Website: crate-barrel
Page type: payment
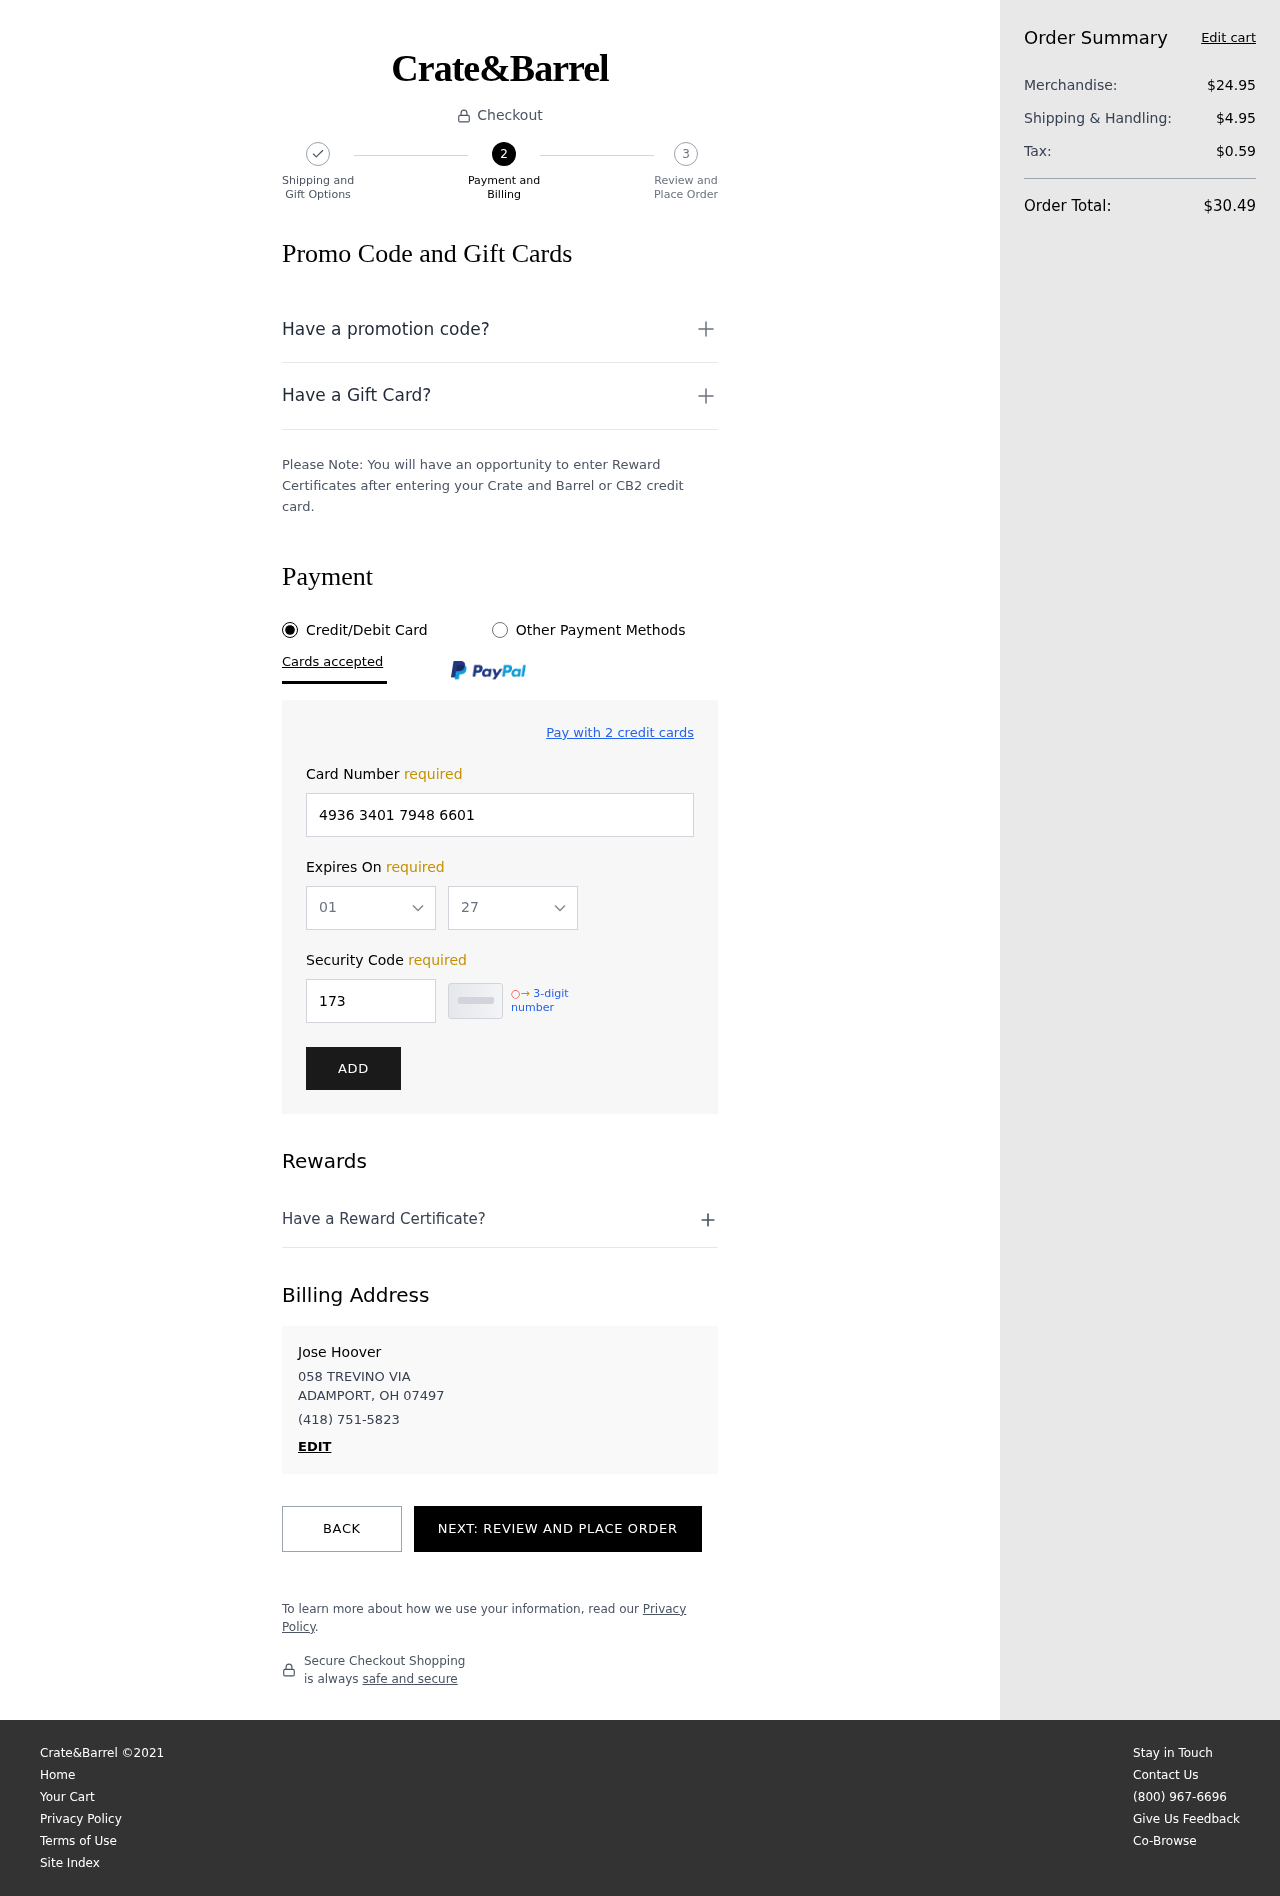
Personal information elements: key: PII_CARD_EXPIRY_MONTH
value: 01
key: PII_CARD_EXPIRY_YEAR
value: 27
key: PII_CITY_STATE_ZIP
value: ADAMPORT, OH 07497
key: PII_FULLNAME
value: Jose Hoover
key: PII_PHONE
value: (418) 751-5823
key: PII_STREET
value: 058 TREVINO VIA
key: PII_CARD_NUMBER
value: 4936 3401 7948 6601
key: PII_CARD_CVV
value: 173
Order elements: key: ORDER_SUBTOTAL
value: $24.95
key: ORDER_SHIPPING_COST
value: $4.95
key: ORDER_TAX
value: $0.59
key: ORDER_TOTAL
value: $30.49